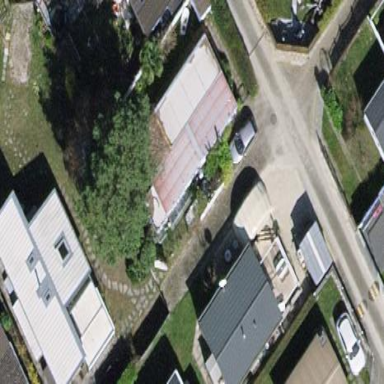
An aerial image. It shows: Static caravan building.